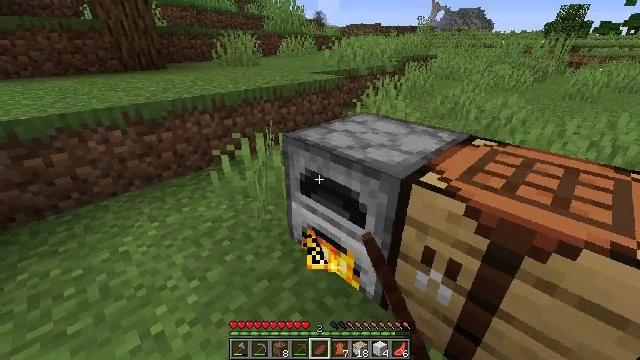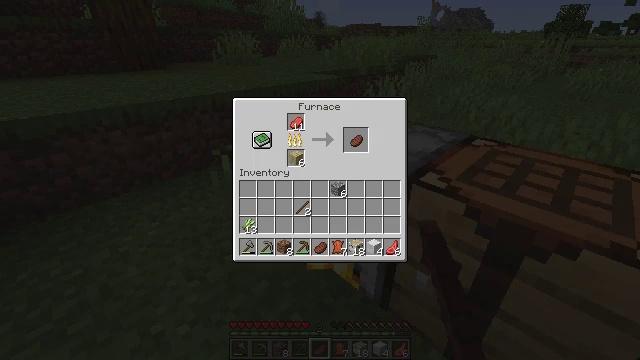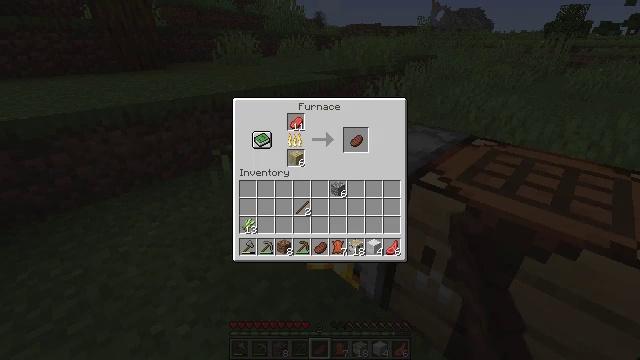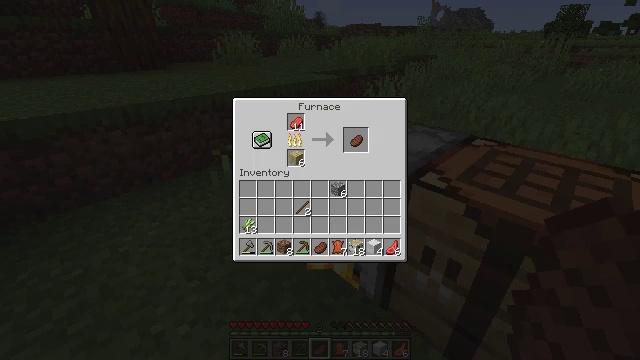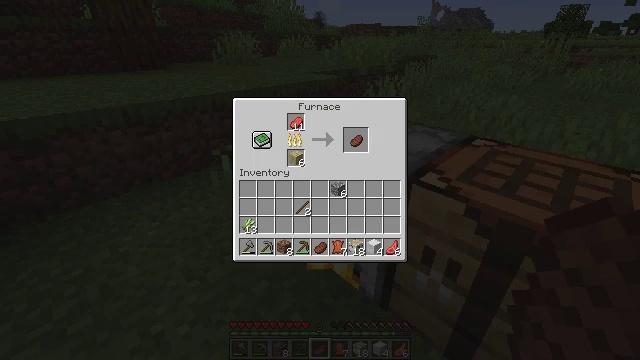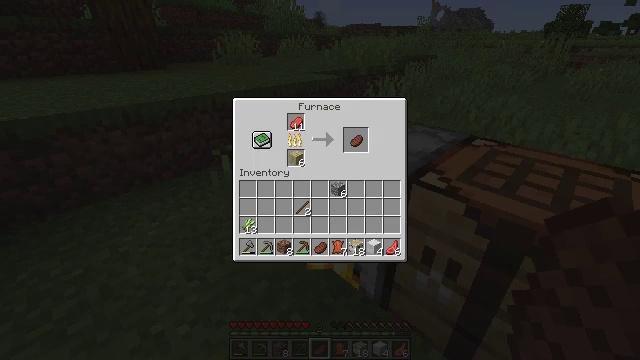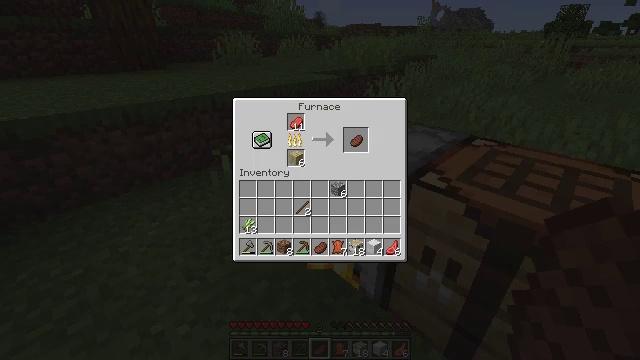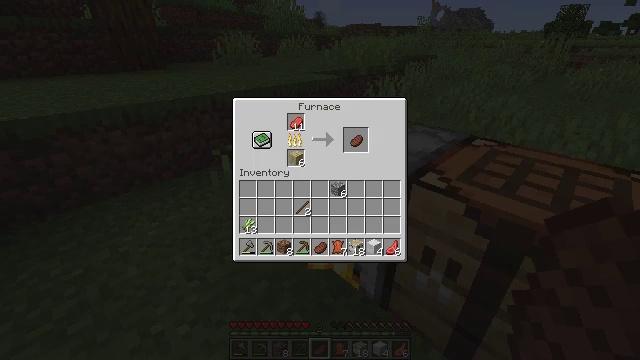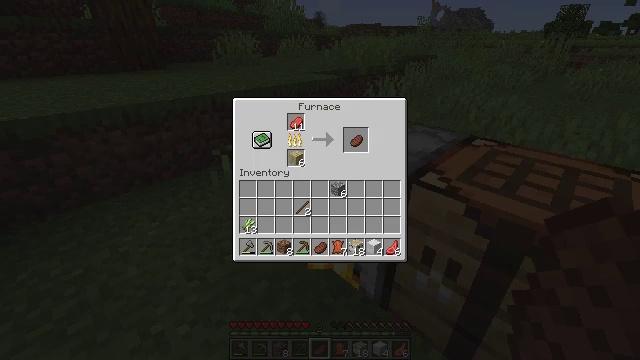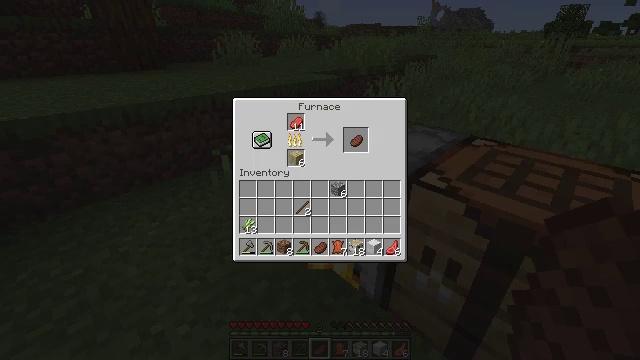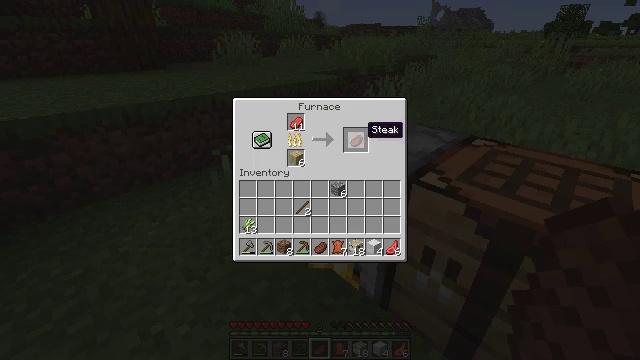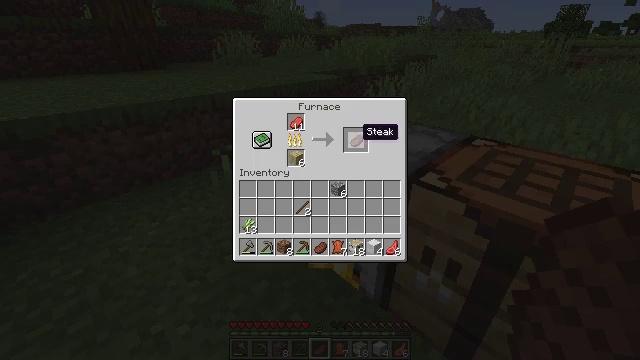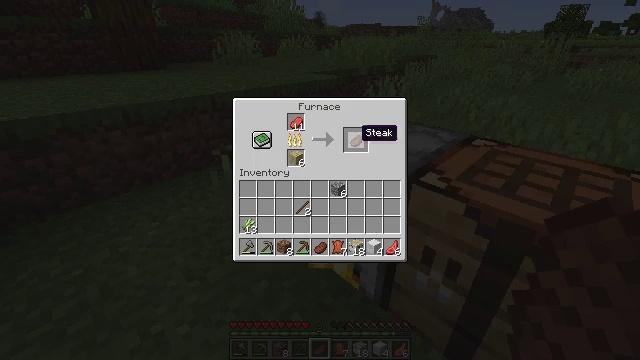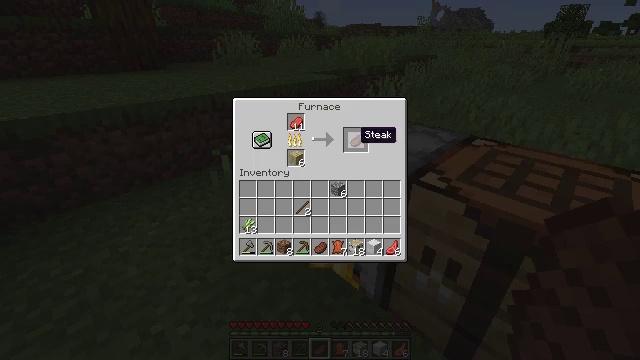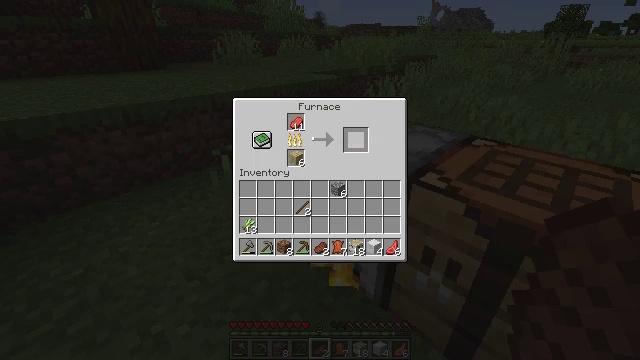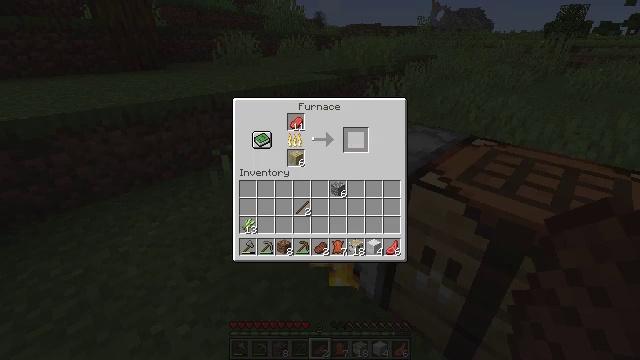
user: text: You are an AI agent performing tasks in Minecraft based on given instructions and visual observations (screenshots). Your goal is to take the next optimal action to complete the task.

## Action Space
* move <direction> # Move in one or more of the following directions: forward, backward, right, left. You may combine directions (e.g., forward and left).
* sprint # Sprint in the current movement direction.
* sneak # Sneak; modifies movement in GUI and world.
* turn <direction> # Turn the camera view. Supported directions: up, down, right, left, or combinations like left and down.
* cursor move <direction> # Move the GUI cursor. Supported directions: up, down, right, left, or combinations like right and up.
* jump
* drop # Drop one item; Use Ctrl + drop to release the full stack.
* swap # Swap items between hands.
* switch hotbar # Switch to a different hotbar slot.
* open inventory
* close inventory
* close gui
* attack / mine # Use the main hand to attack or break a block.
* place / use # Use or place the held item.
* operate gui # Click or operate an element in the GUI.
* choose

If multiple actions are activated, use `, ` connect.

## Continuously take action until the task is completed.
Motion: motion action
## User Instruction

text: Open the furnace and cook beef.
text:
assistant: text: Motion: no_op
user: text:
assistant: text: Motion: no_op
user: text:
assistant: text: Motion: no_op
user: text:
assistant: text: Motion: no_op
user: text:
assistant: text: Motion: cursor move right and up
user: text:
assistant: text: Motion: sneak, cursor move right and up
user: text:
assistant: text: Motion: sneak
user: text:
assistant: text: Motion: sneak
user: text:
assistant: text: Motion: sneak
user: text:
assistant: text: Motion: sneak, cursor move left and down
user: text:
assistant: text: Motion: sneak
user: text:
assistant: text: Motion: sneak
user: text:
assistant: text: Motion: sneak
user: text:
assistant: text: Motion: sneak, operate gui
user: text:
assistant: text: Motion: sneak, operate gui
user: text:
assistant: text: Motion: sneak
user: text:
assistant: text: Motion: sneak
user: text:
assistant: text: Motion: sneak, close inventory
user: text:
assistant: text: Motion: sneak, turn left and up, close inventory
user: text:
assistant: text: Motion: sneak, close inventory